Chest X-ray:
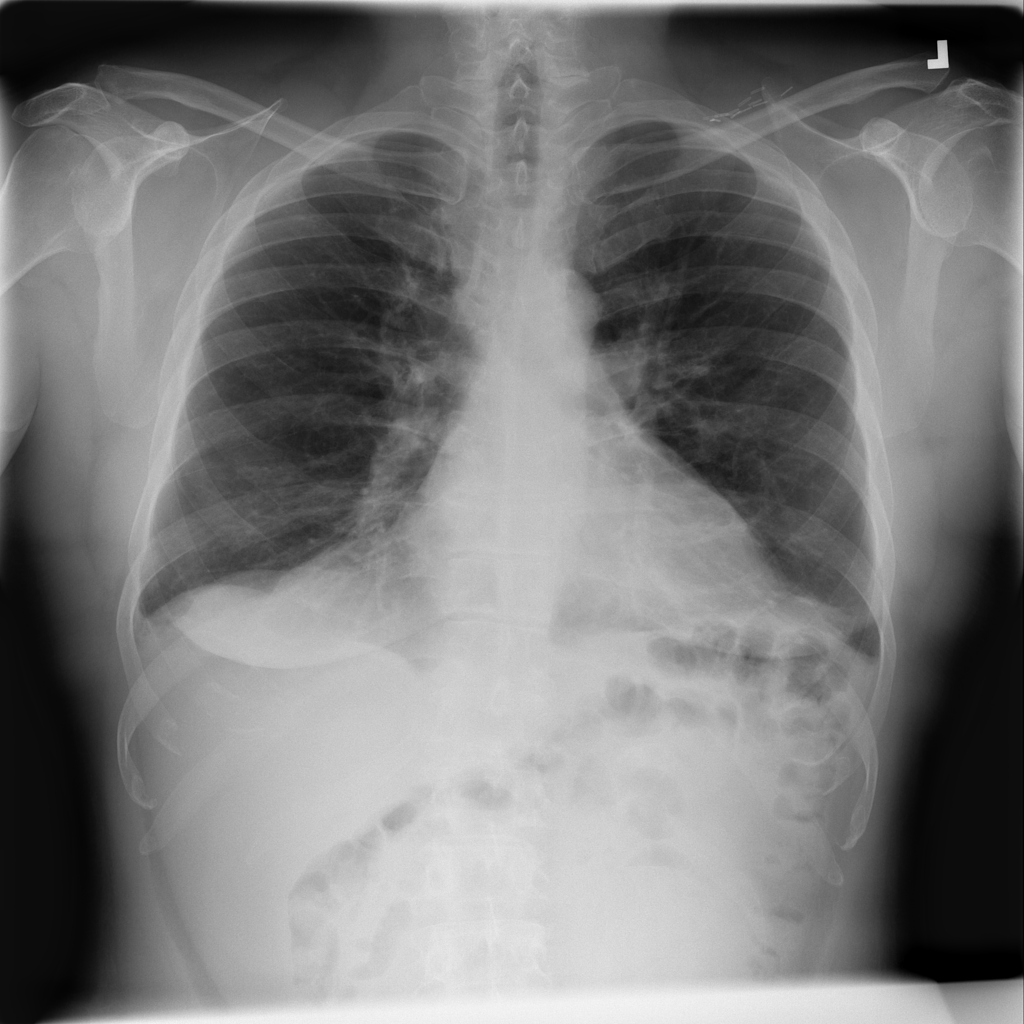
Findings: Pleural Thickening, Atelectasis
No abnormal finding: no